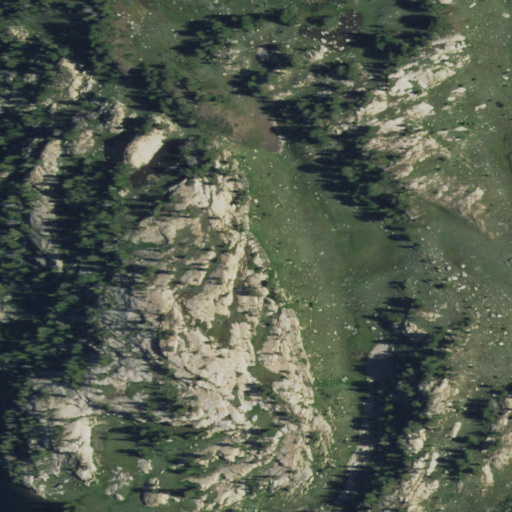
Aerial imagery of plain(s) in Wyoming named Beartooth Plateau containing shrub, grassland, evergreen forest, and open water